Question: I need some help to implement search ability in different swipe tabs.
I have an 'Activity' A which is also the main activity for my search interface (search bar at the top). This activity should pass the search string to respective fragments based on the tabs, All, Organizations, and persons.
I am not able to figure out how can I pass search string to the respective fragments. Does anyone have any suggestions or working code which i can refer to ?
Thanks
Please find the attached snapshot.

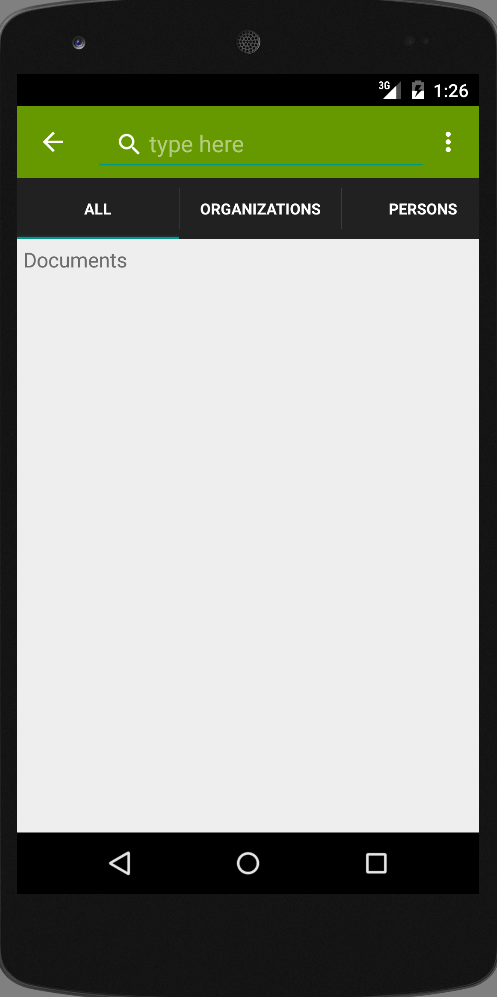
Answer: In your 'Activity', declare a public variable
'''
public String search;
'''
In the 'onCreateOptionsMenu()' of your 'Activity', add
'''
SearchView searchView = (SearchView) menu.findItem(R.id.menu_search)
.getActionView();
SearchView.OnQueryTextListener queryTextListener = new SearchView.OnQueryTextListener() {
public boolean onQueryTextChange(String newText) {
return true;
}
public boolean onQueryTextSubmit(String query) {
search = query;
}
};
searchView.setOnQueryTextListener(queryTextListener);
'''
and in your 'Fragment', you can access the string as
'''
String query = ((MyActivity)getActivity()).search;
'''
Try this. This will work.